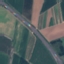
Label: Highway